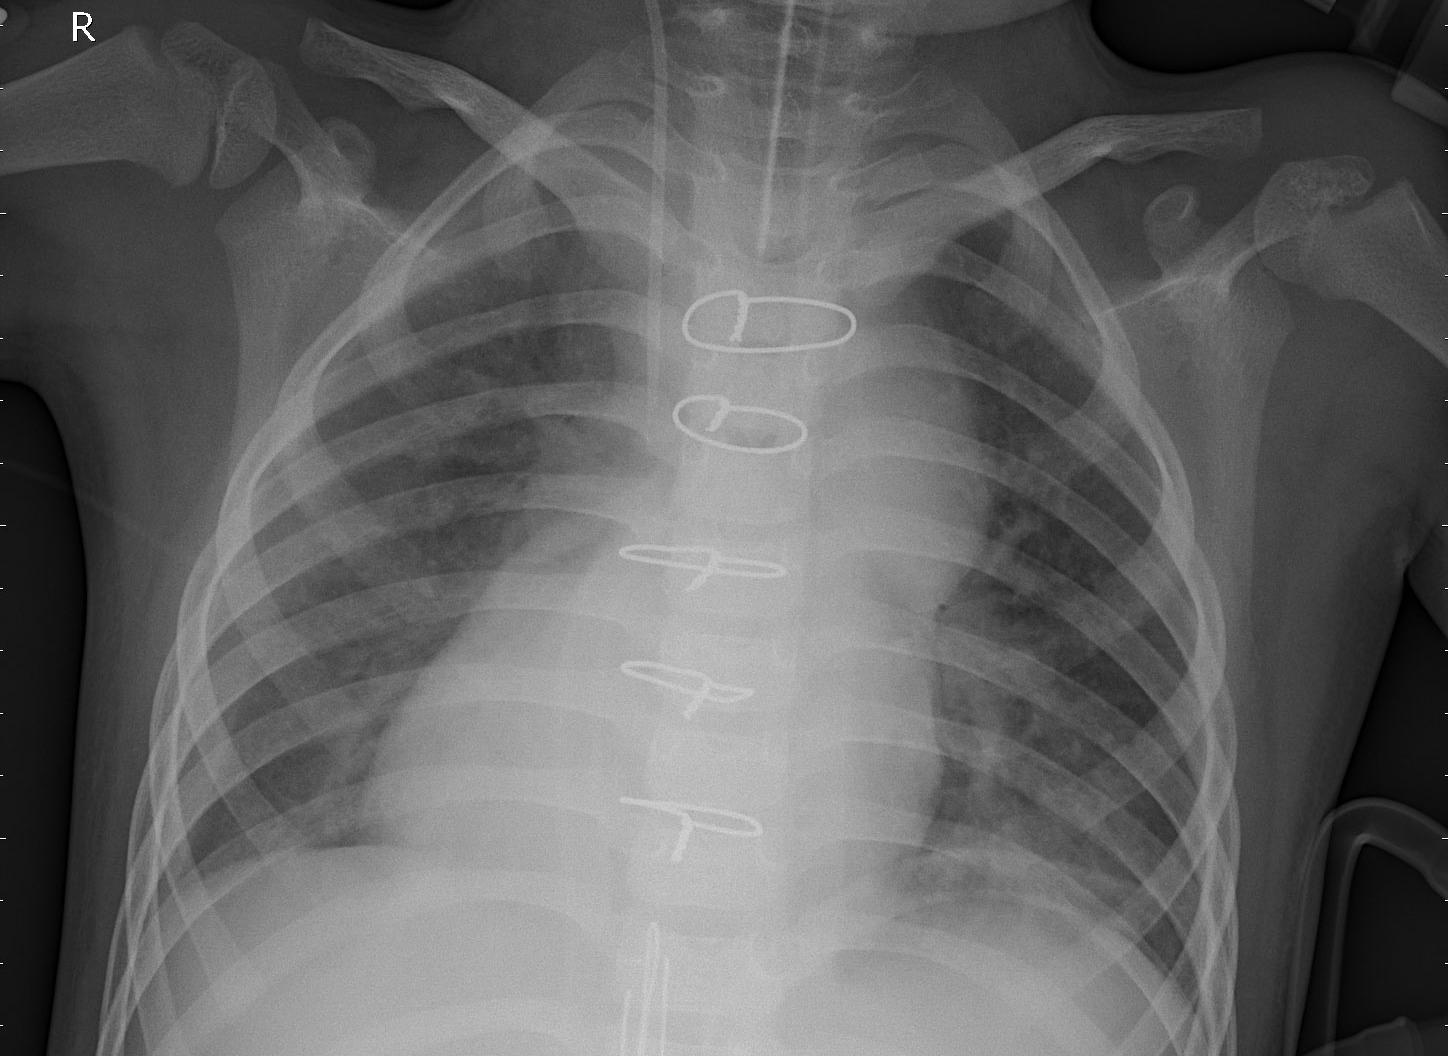
Diagnosis: PNEUMONIA